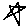
Label: star